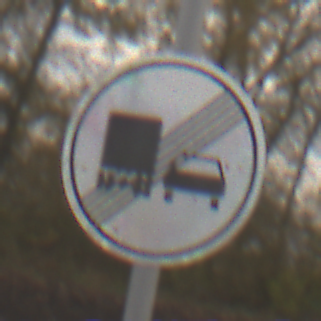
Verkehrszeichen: EndeUeberholverbotKraftfahrzeuge
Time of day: MorningAfternoon
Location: Outdoor (Nature)
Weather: Overcast
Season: NotSpecified
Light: Natural